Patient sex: F
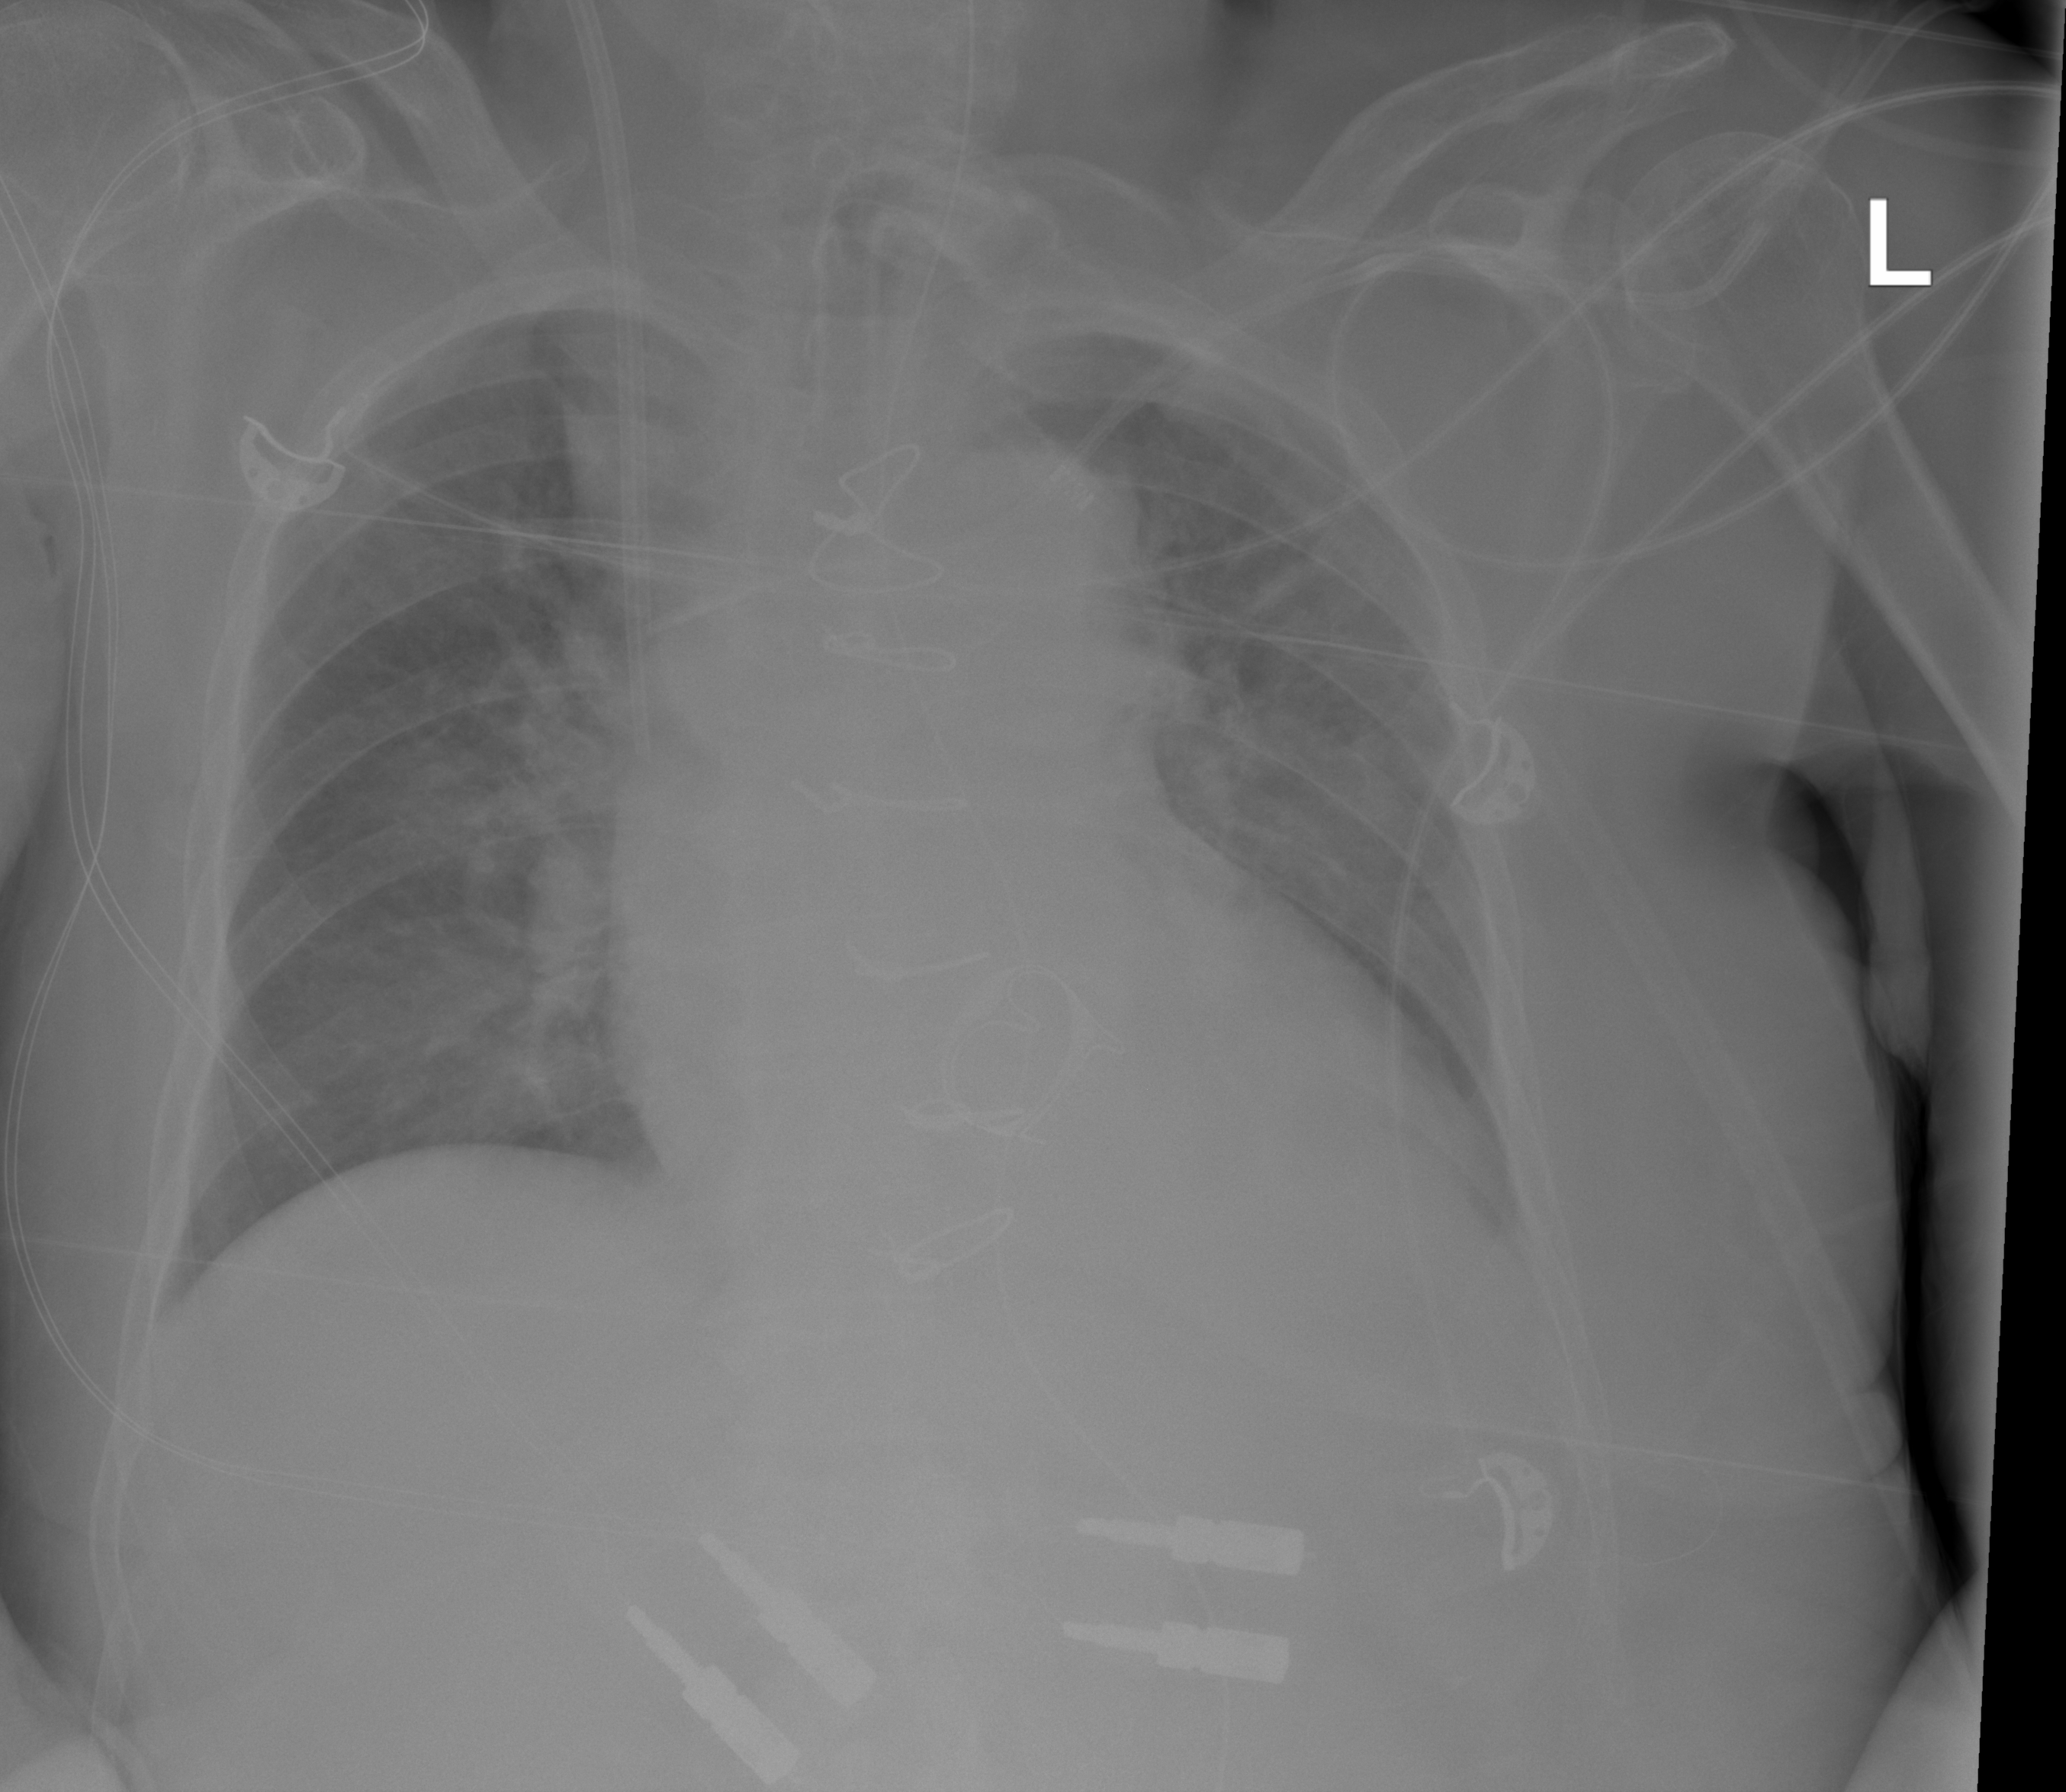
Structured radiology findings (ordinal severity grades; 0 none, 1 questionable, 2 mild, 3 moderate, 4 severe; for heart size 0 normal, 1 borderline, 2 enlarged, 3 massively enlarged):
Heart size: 2
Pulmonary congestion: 2
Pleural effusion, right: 0
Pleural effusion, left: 2
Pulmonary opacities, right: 2
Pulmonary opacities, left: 2
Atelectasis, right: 2
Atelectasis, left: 2